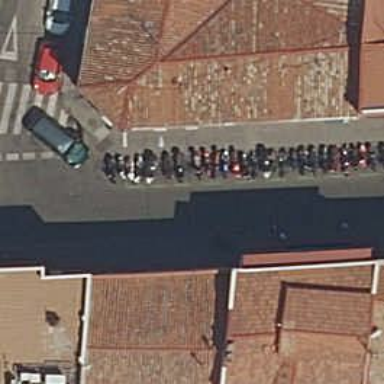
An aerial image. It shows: Motorcycle parking area.